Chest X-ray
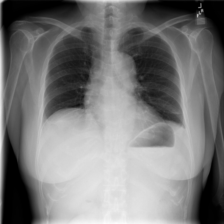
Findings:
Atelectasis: negative
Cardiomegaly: negative
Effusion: negative
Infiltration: positive
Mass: negative
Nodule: negative
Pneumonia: negative
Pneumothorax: negative
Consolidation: negative
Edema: negative
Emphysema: negative
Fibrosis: positive
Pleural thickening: negative
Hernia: negative